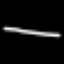
Label: line